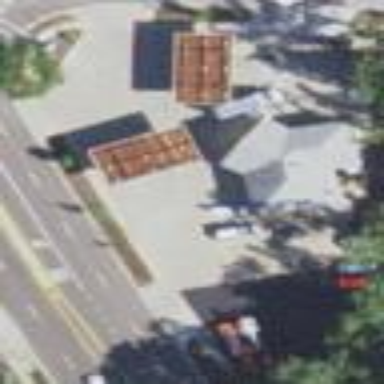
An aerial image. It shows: Fuel station.